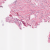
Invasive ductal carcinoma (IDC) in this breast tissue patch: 0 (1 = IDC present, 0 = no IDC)